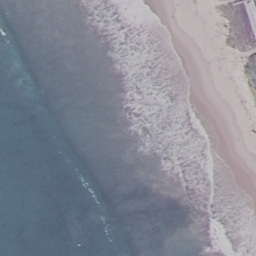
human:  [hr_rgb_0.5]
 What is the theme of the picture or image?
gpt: beach